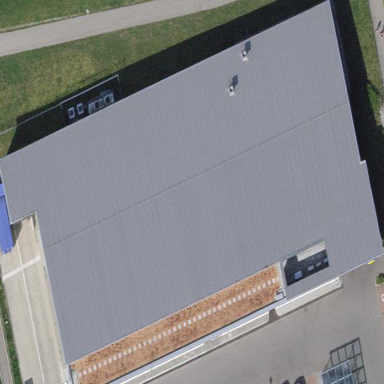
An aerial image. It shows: Supermarket housed in warehouse with skillion roof shape.